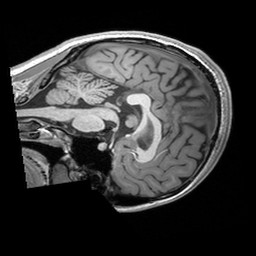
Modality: T1w
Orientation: sagittal
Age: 22
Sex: female
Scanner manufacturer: siemens
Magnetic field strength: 3 T
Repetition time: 2.53 s
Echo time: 0.00298 s